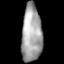
Tissue: lung
Cell type: Epithelial cells
Senescence score: 0.2425
Nuclear area (px): 1142
Mean DAPI intensity: 162.99